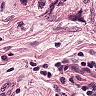
Metastatic tissue present: yes